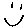
Label: smiley face